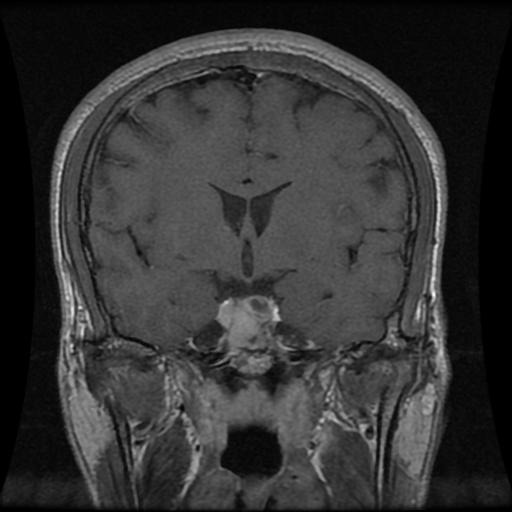
Label: pituitary